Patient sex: M
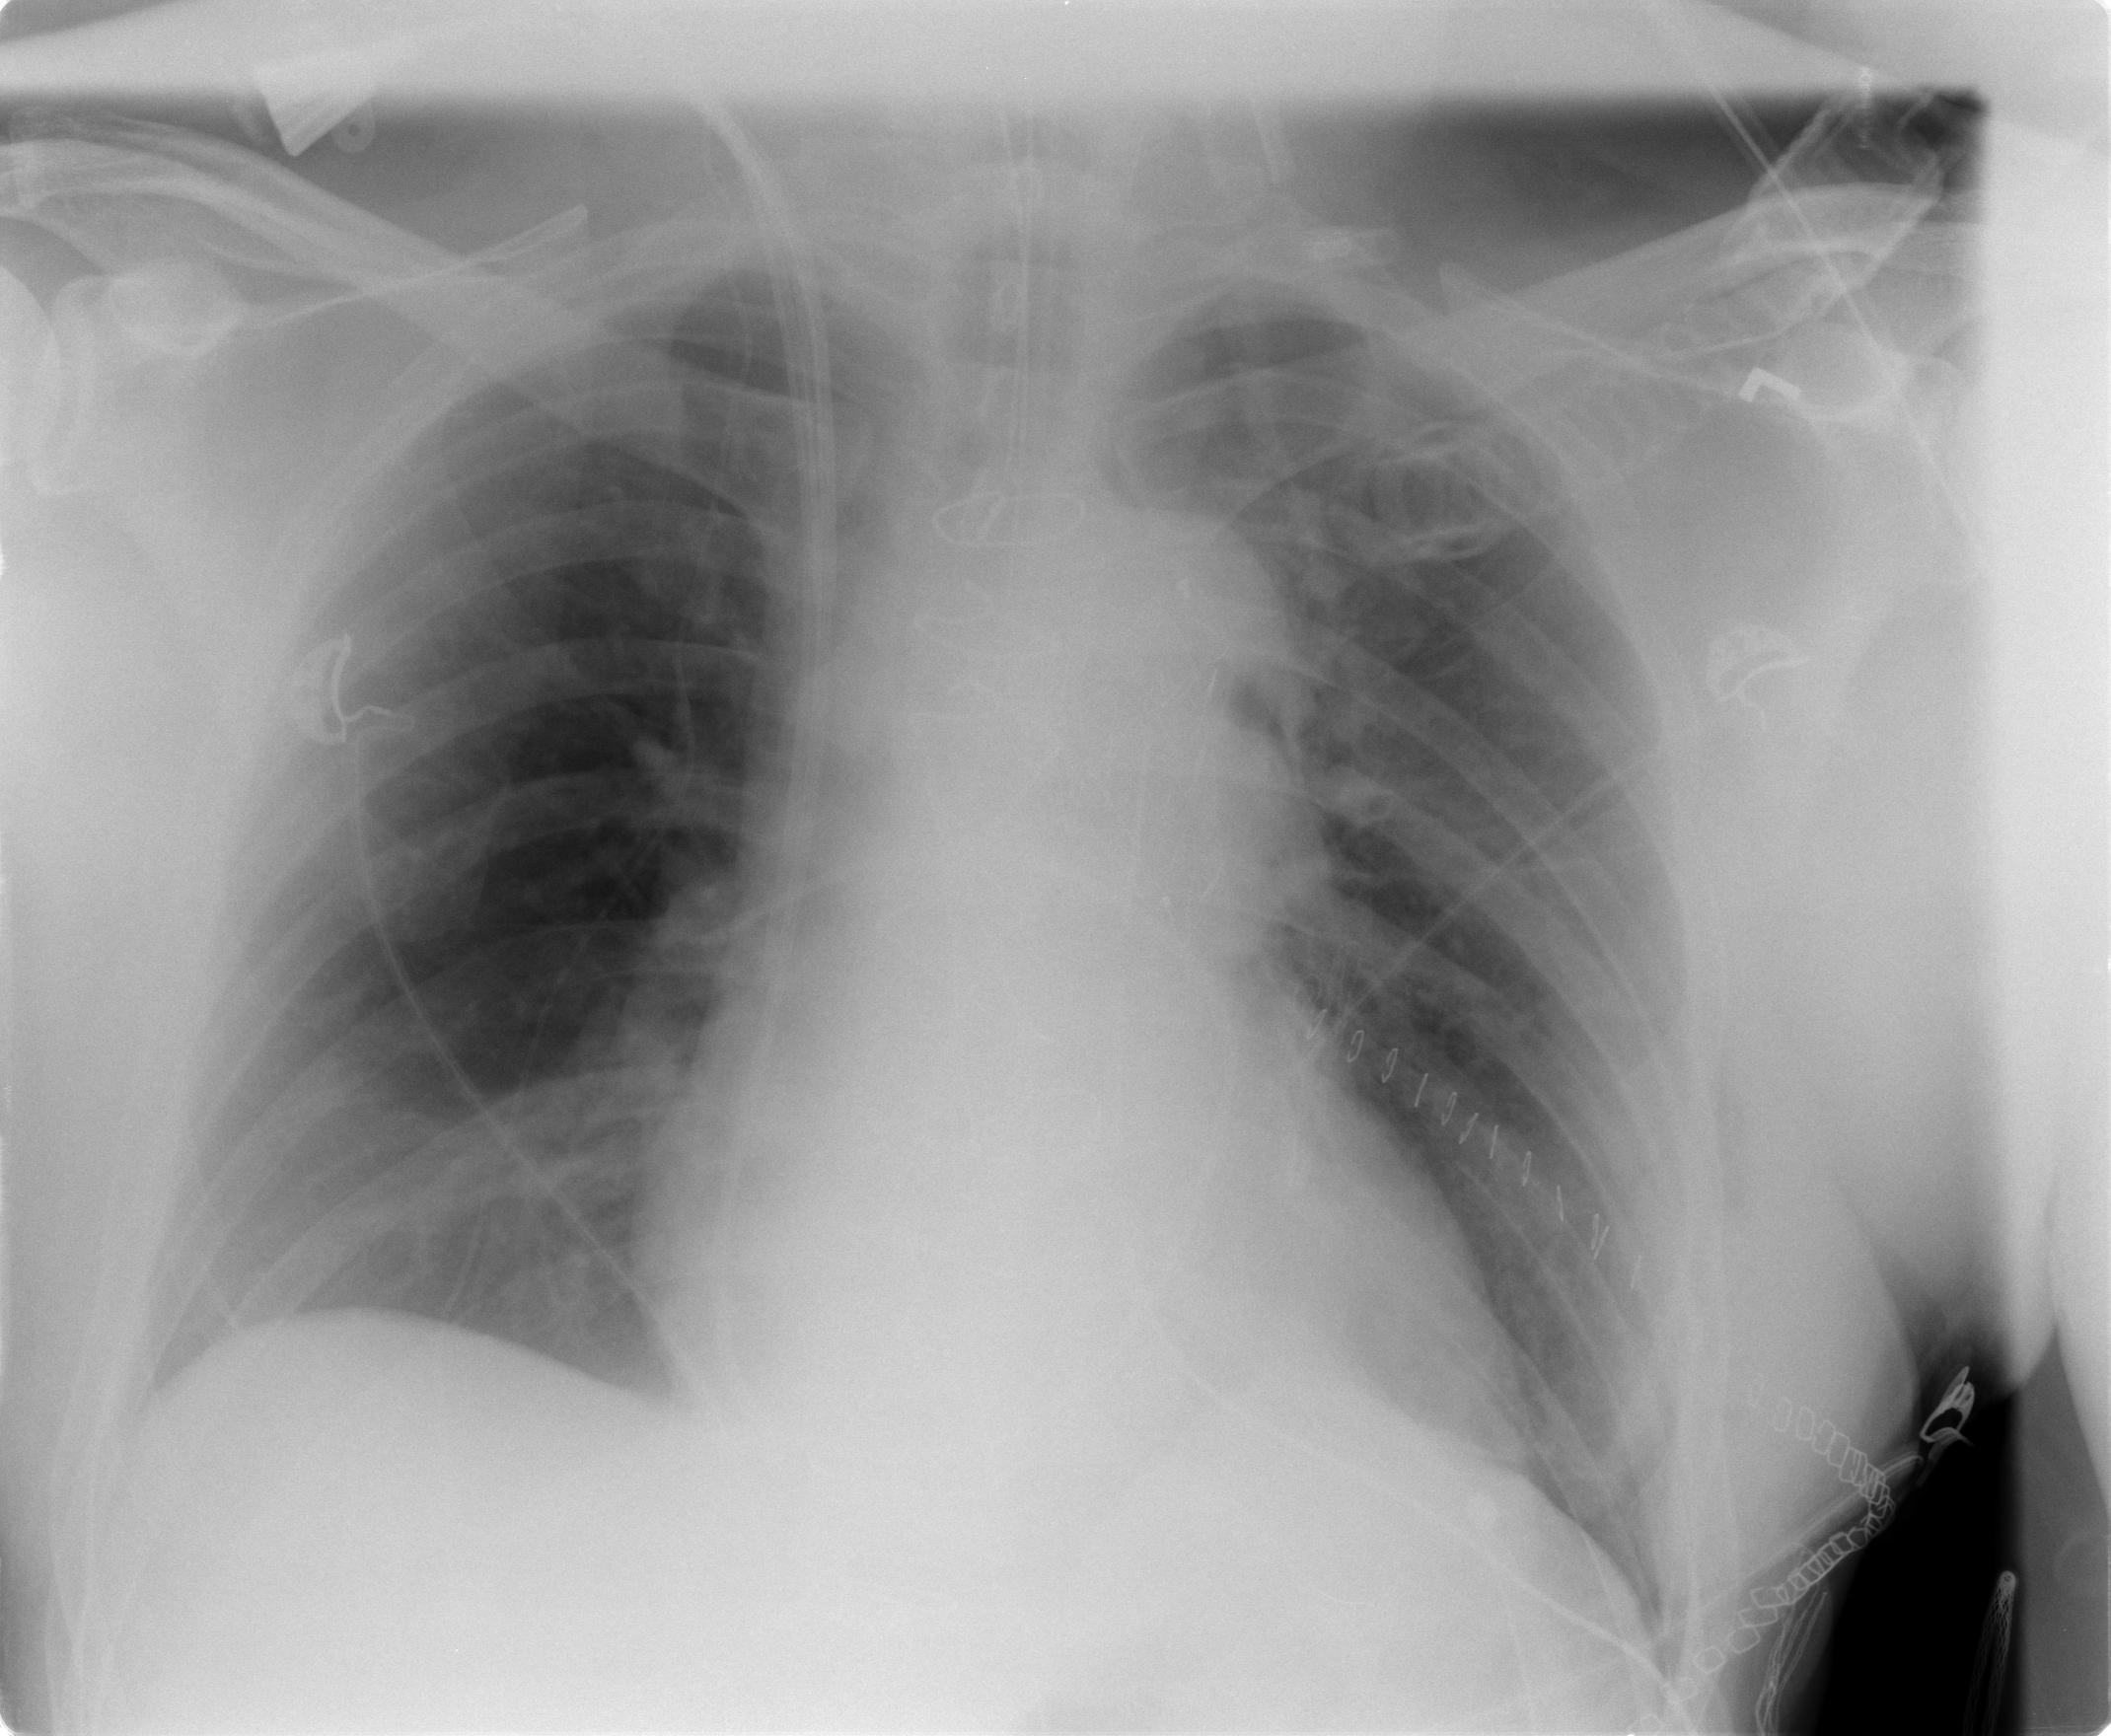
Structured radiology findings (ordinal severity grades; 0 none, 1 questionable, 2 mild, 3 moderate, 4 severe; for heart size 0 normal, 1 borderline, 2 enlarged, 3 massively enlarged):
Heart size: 0
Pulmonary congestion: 0
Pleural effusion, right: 0
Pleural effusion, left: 0
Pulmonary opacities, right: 2
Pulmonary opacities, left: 0
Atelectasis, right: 0
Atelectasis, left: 0